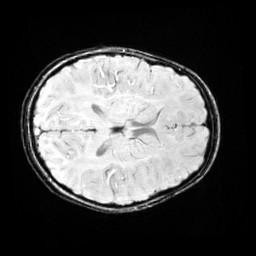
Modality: SWI
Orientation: axial
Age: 11
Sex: female
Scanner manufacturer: siemens
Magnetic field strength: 3 T
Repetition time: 0.027 s
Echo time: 0.02 s